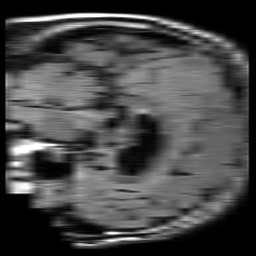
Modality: FLAIR
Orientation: sagittal
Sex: male
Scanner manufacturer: philips
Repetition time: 11 s
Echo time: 0.125 s